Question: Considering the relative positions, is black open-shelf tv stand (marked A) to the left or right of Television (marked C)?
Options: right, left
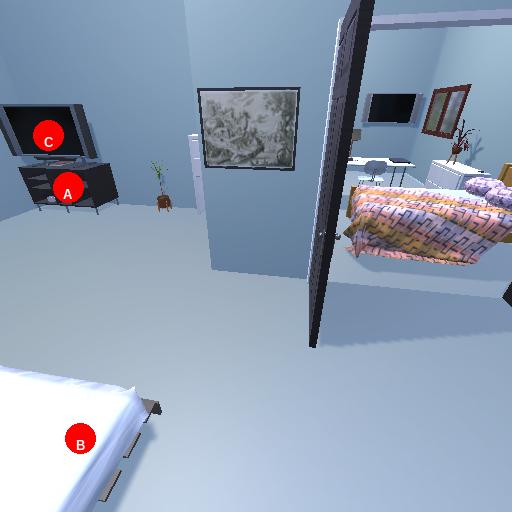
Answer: right